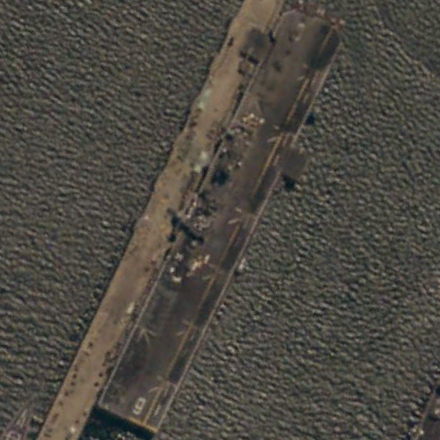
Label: assault